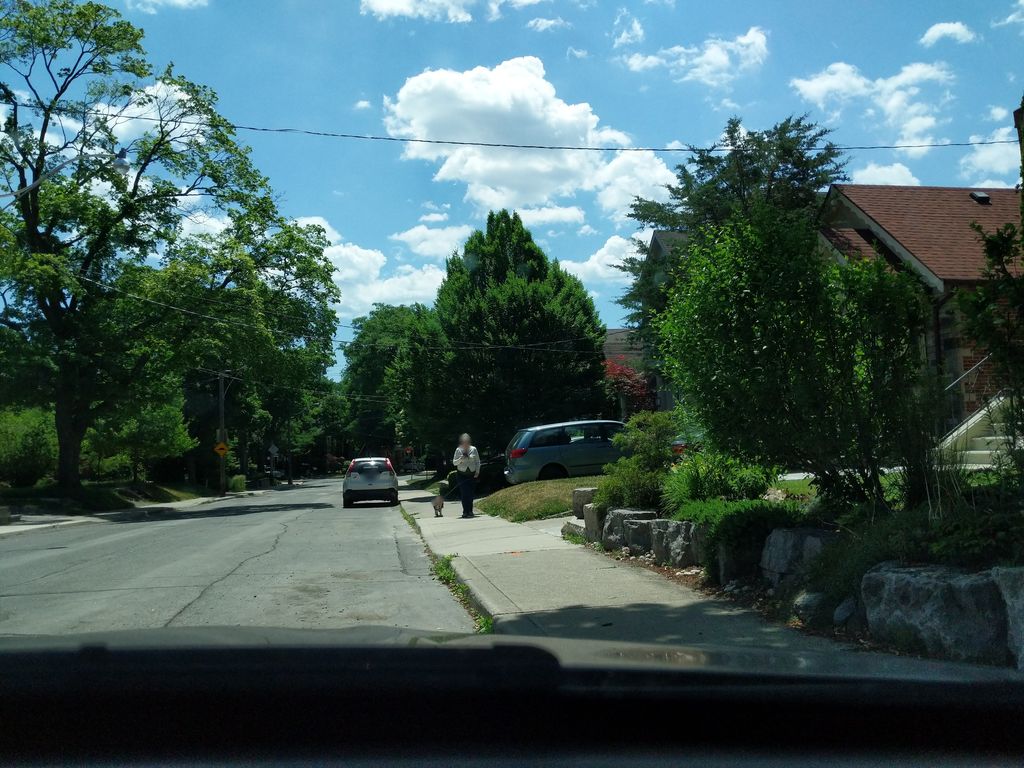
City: toronto